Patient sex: F
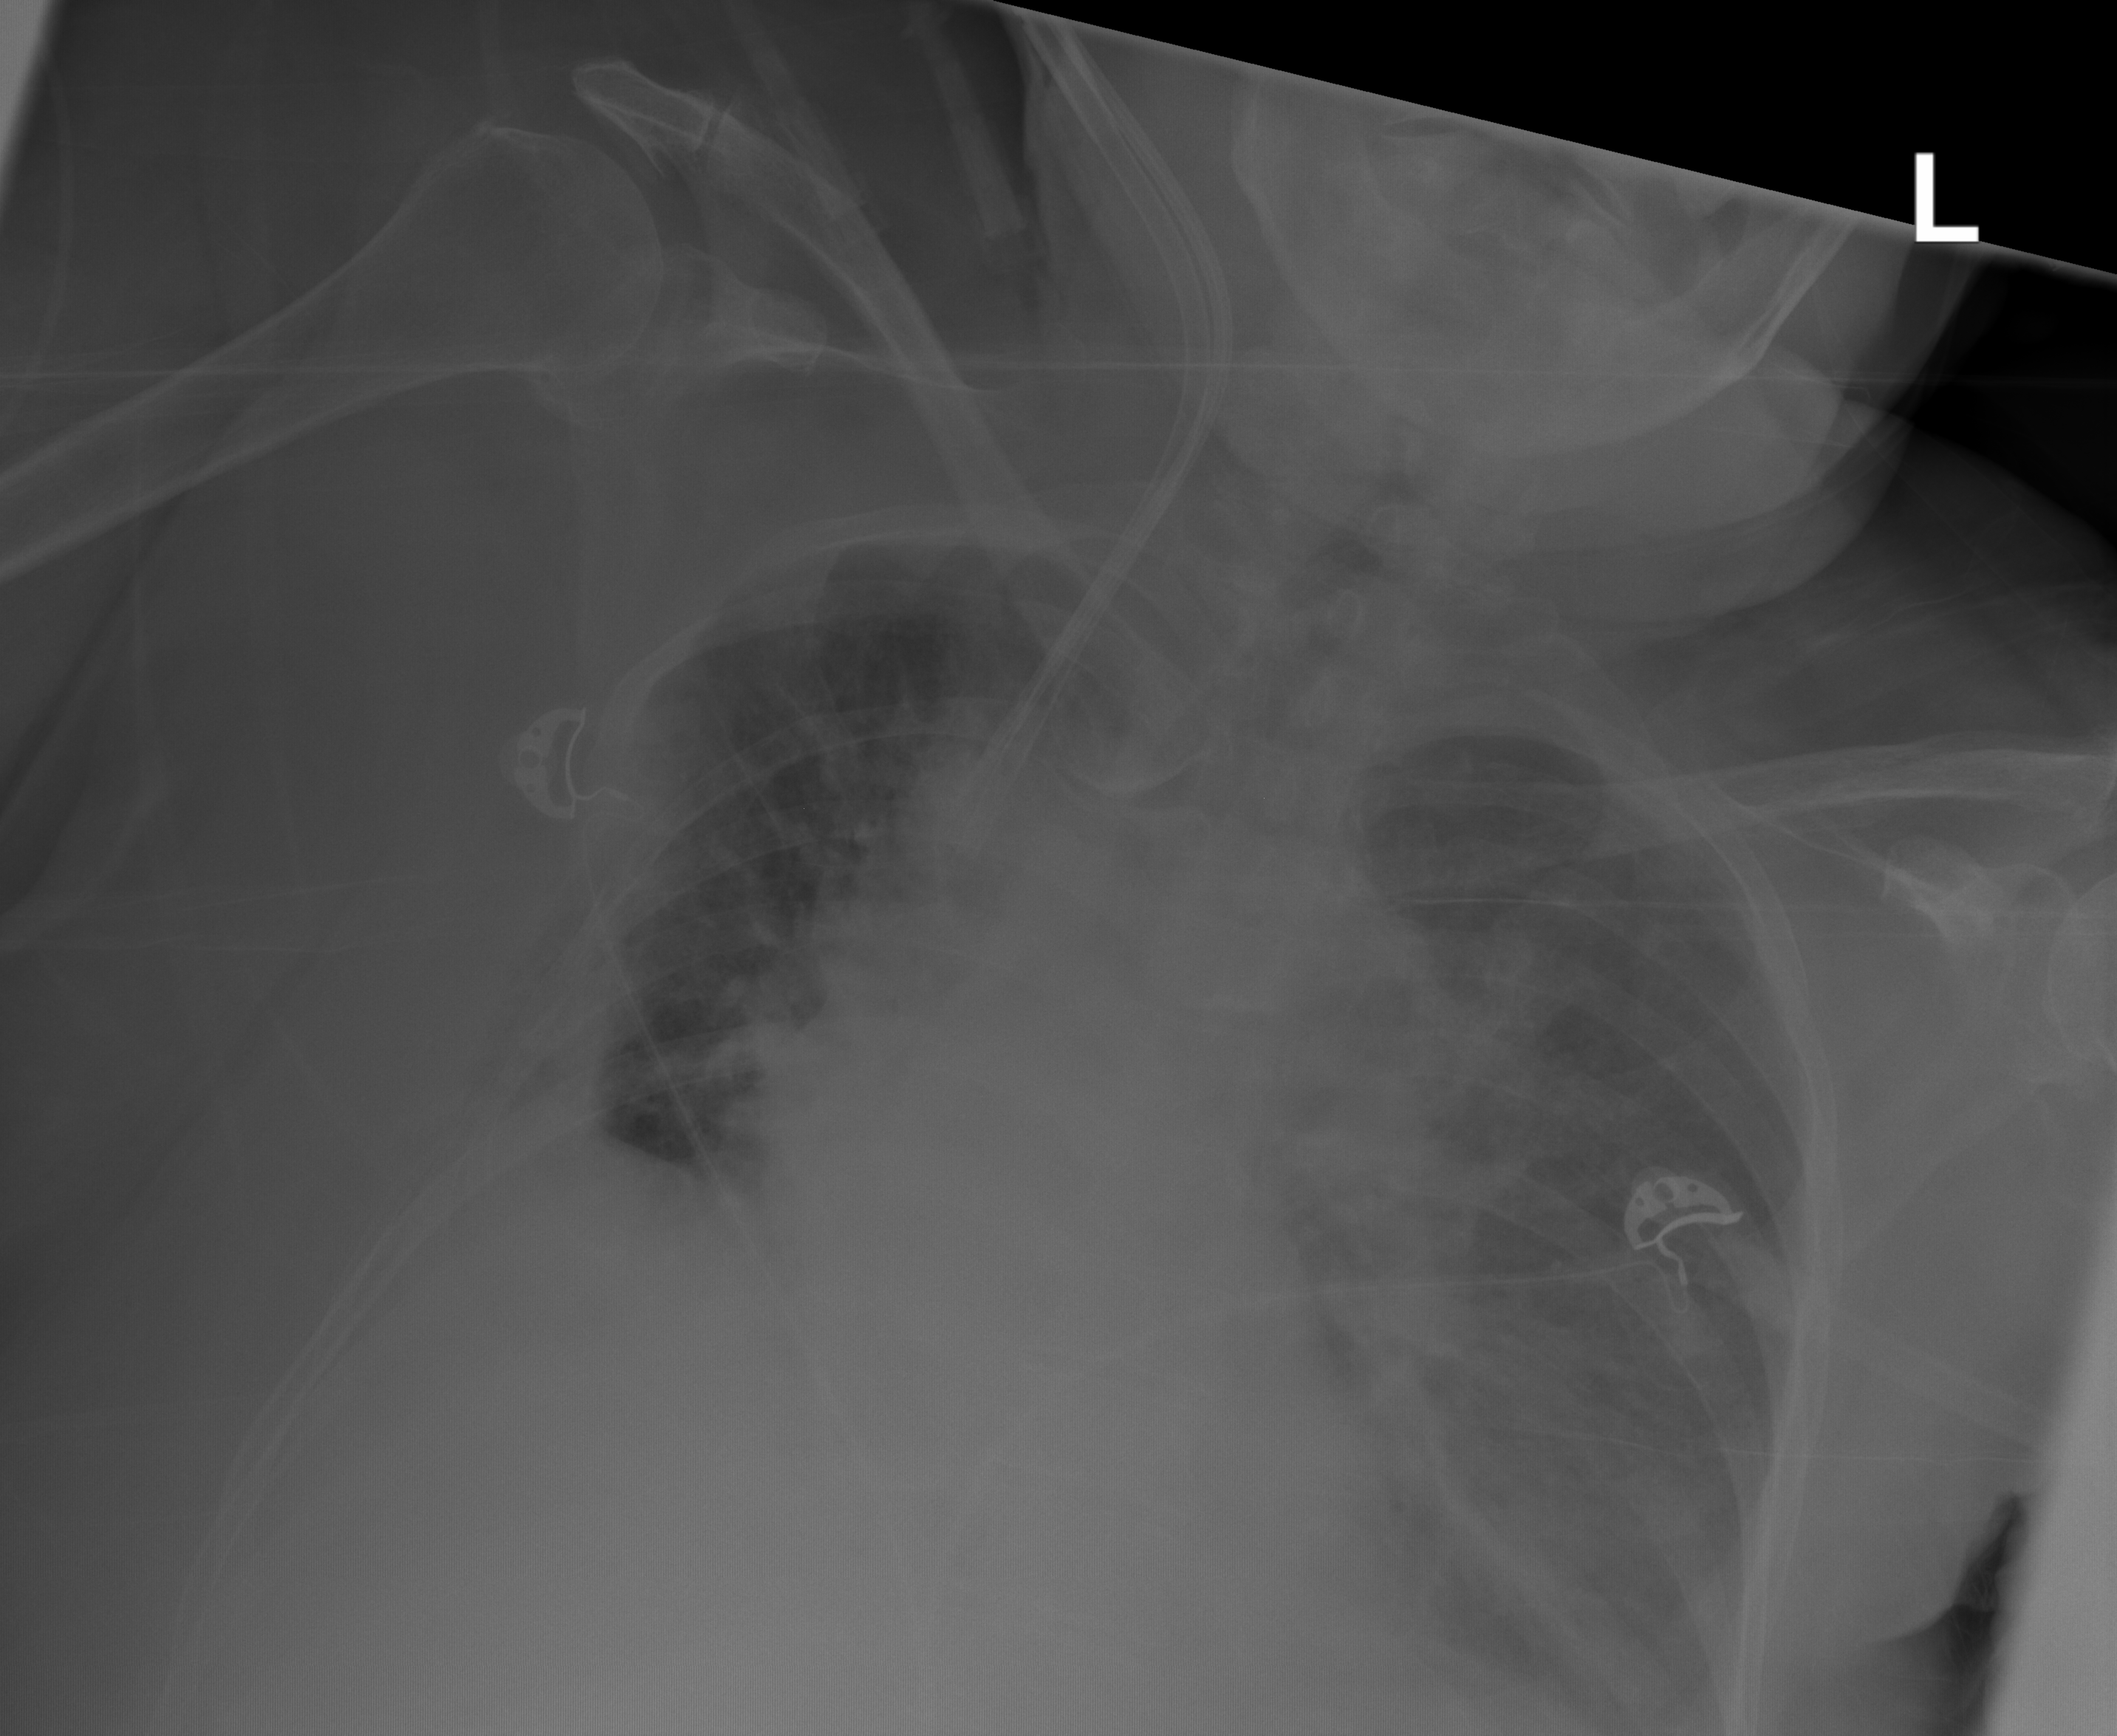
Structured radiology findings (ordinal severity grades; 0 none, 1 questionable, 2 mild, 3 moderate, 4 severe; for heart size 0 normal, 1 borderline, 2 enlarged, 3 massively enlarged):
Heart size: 0
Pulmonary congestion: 0
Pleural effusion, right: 2
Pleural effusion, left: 2
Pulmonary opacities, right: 2
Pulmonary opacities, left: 2
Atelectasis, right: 2
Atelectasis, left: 2